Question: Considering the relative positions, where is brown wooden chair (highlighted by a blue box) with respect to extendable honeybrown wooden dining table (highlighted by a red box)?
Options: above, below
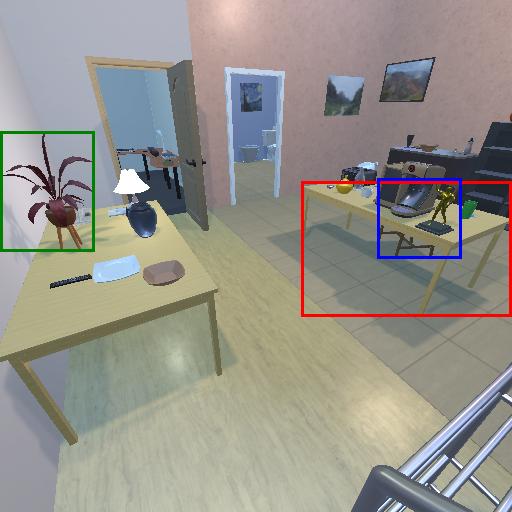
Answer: above